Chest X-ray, PA view. Patient: 71 years old, sex M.
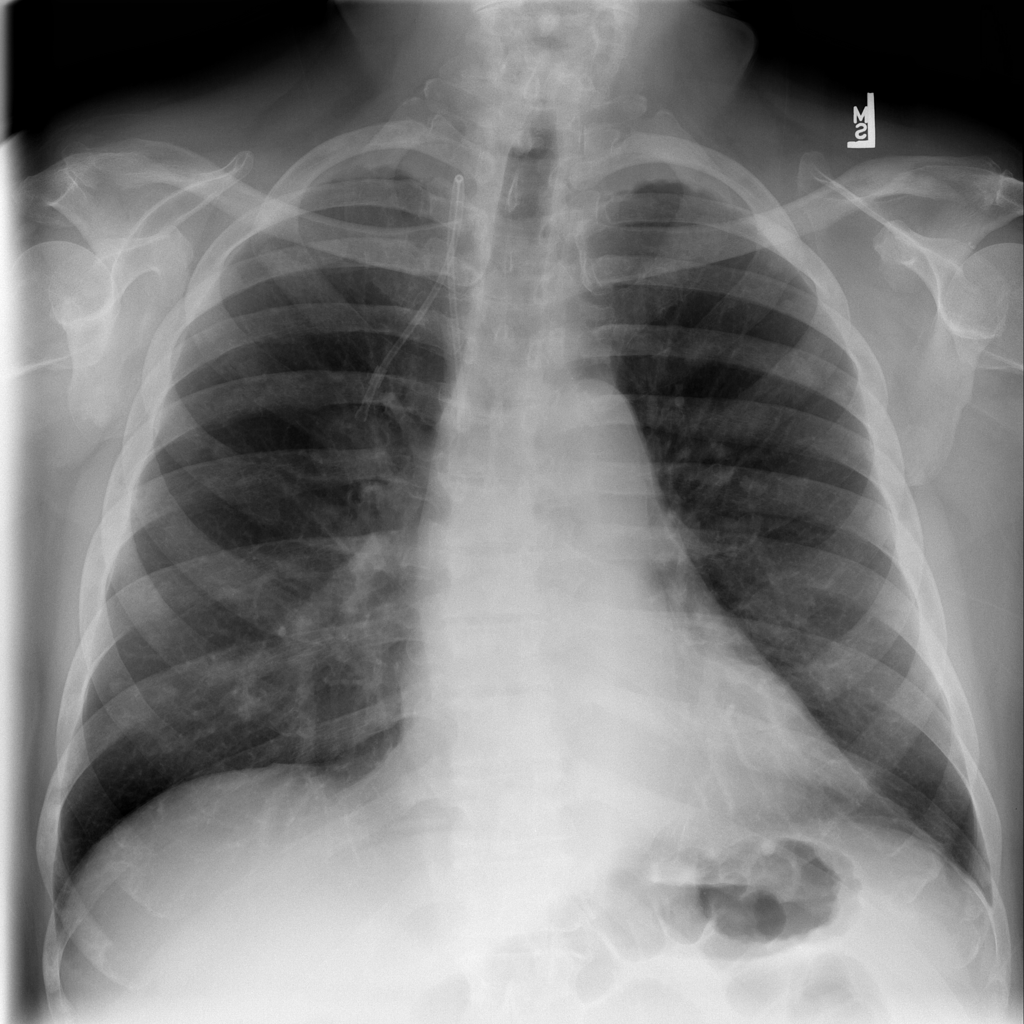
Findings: No Finding